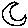
Label: moon